Interaction volume radius: 5 \u00c5
Interaction volume height: 30 \u00c5
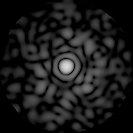
Disorder parameter: 0.8575